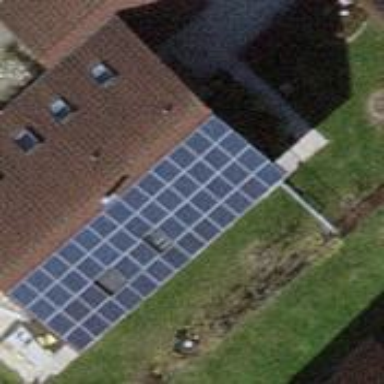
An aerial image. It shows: Solar power generator utilizing photovoltaic technology with solar photovoltaic panels.